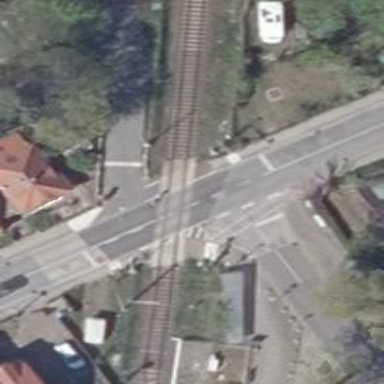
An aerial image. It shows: Level crossing with lights and saltire markings.